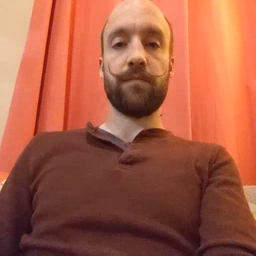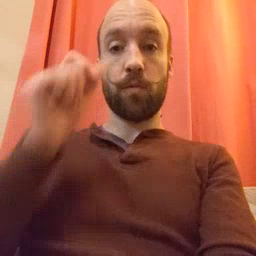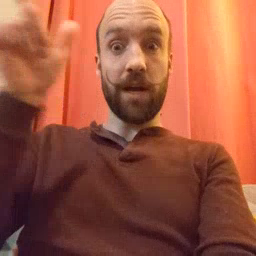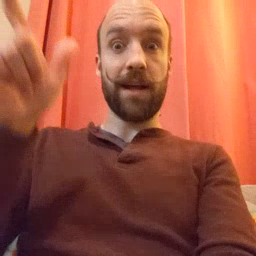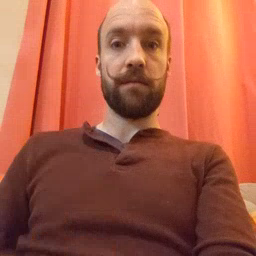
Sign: awake